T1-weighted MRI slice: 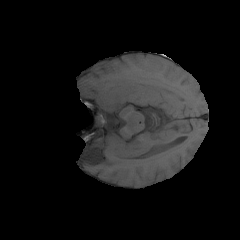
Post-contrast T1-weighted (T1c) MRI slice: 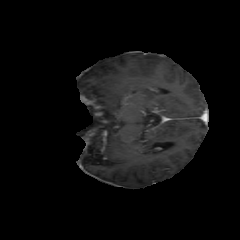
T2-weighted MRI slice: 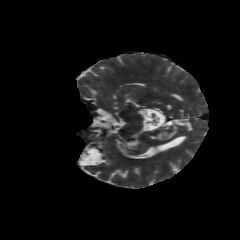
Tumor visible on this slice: yes